Question: I need a user interface for my application in JavaScript. I need to be able to toggle all layers and also click on each object to zoom to that object.
I saw the following example and I need this or something similar to this.

<URL>
However, I could not extract the code form the application. Could you please help me to have the code if it is free for use. Otherwise, could you please give me a link to a similar user interface.
Thanks.
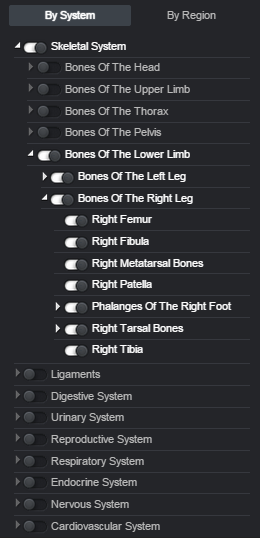
Answer: Imho the best way to achieve this is use mediator pattern.
As a good source I can provide <URL>.
> If it appears a system has too many direct relationships between components, ...
You want to have 2 components, engine that visualize everything and some panel as user interface. Panel is easy part, it is just long list of stuff and a lot of people here can help you to implement it. Mediator is a little bit harder but not that hard + I gave you source with precise description. First try to understand how does it work. I guess 50 lines of code long. Last thing you will need to do is to put listeners in your engine. This will be supereasy if you know how the visualization work (you are the author) or superhard if you dont know anything.
Extraction is not possible (way I just describe is easier then extraction) and the code is not free for use. And even if you could do it, you would still need to do job with adding listeners which I see as the most important.
If you want to advice with source code, you have to bring some examples first.